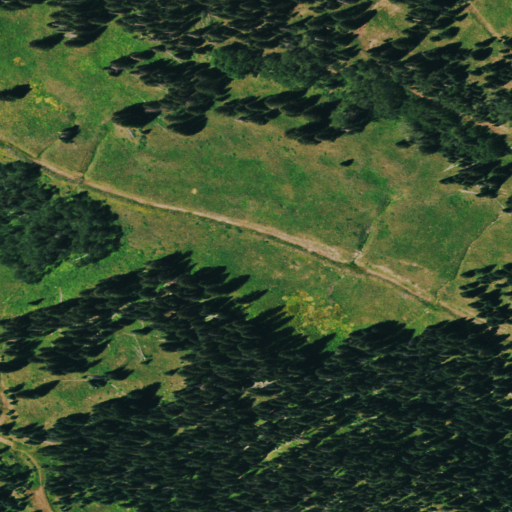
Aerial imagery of plain(s) in Colorado named Echo Park containing deciduous forest, evergreen forest, grassland, and mixed forest